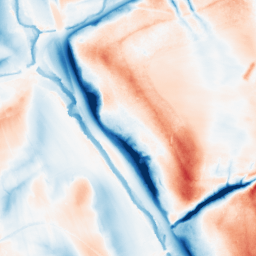
Category: classical
Decomposition family: gaussian_anisotropic
Decomposition parameters: sigma_x: 20
sigma_y: 5
Upsampling method: edge_directed
Upsampling parameters: scale: 4
Upsampling scale: 4